Question: How would I make the 'TextView_height=content_height+padding'
When I am adding some top-padding to the textbox - it moves the content behind the borders of the TextView.
This is right, since I made the TextView to be as tall as the content.
Is it possible to make the TextView as tall as content + padding?
'''
<RelativeLayout xmlns:android="http://schemas.android.com/apk/res/android"
xmlns:tools="http://schemas.android.com/tools"
android:layout_width="match_parent"
android:layout_height="wrap_content"
android:focusable="false"
tools:context=".DisplayActivity" >
<TextView
android:id="@+id/TopmessageStripe"
style="@style/TopmessageStripeTheme"
android:layout_width="match_parent"
android:layout_height="wrap_content"
android:layout_alignParentLeft="true"
android:layout_alignParentRight="true"
android:layout_alignParentTop="true"
android:layout_alignWithParentIfMissing="false"
android:layout_centerHorizontal="true"
android:height="@dimen/big_margin"
android:paddingTop="5dp"
android:text="TextView" />
</RelativeLayout>
'''

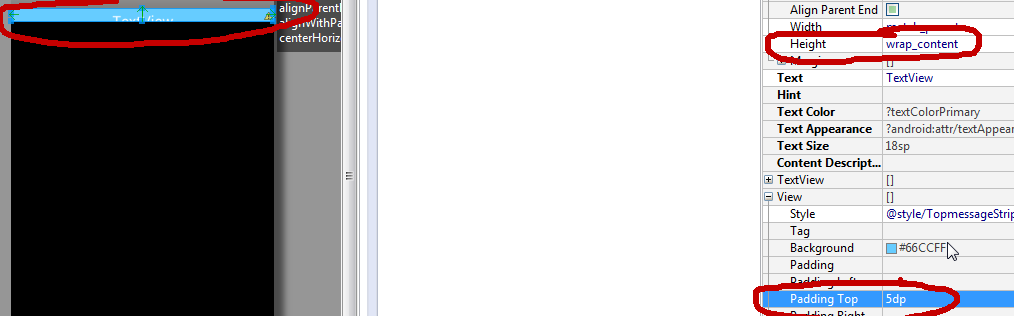
Answer: This is most likely your problem
'''
android:height="@dimen/big_margin"
'''
It is setting a custom height instead of wrapping the content.